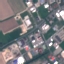
Land use / land cover: Industrial